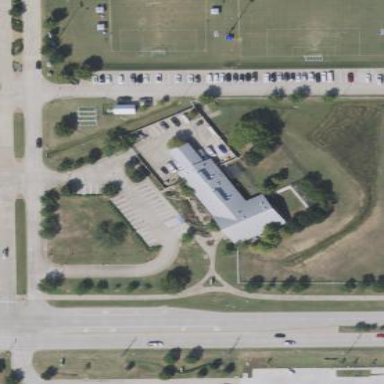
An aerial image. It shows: Animal shelter located in civic building.